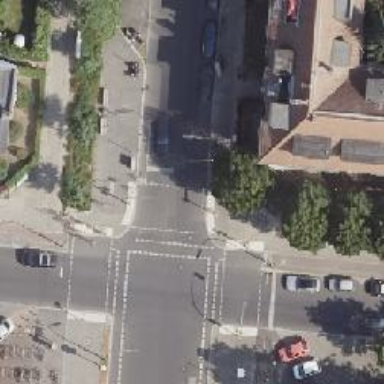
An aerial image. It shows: Road with traffic signals.